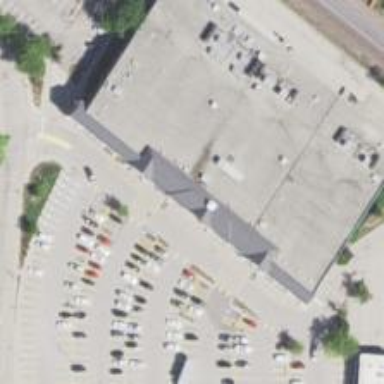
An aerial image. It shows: Supermarket.